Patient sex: M
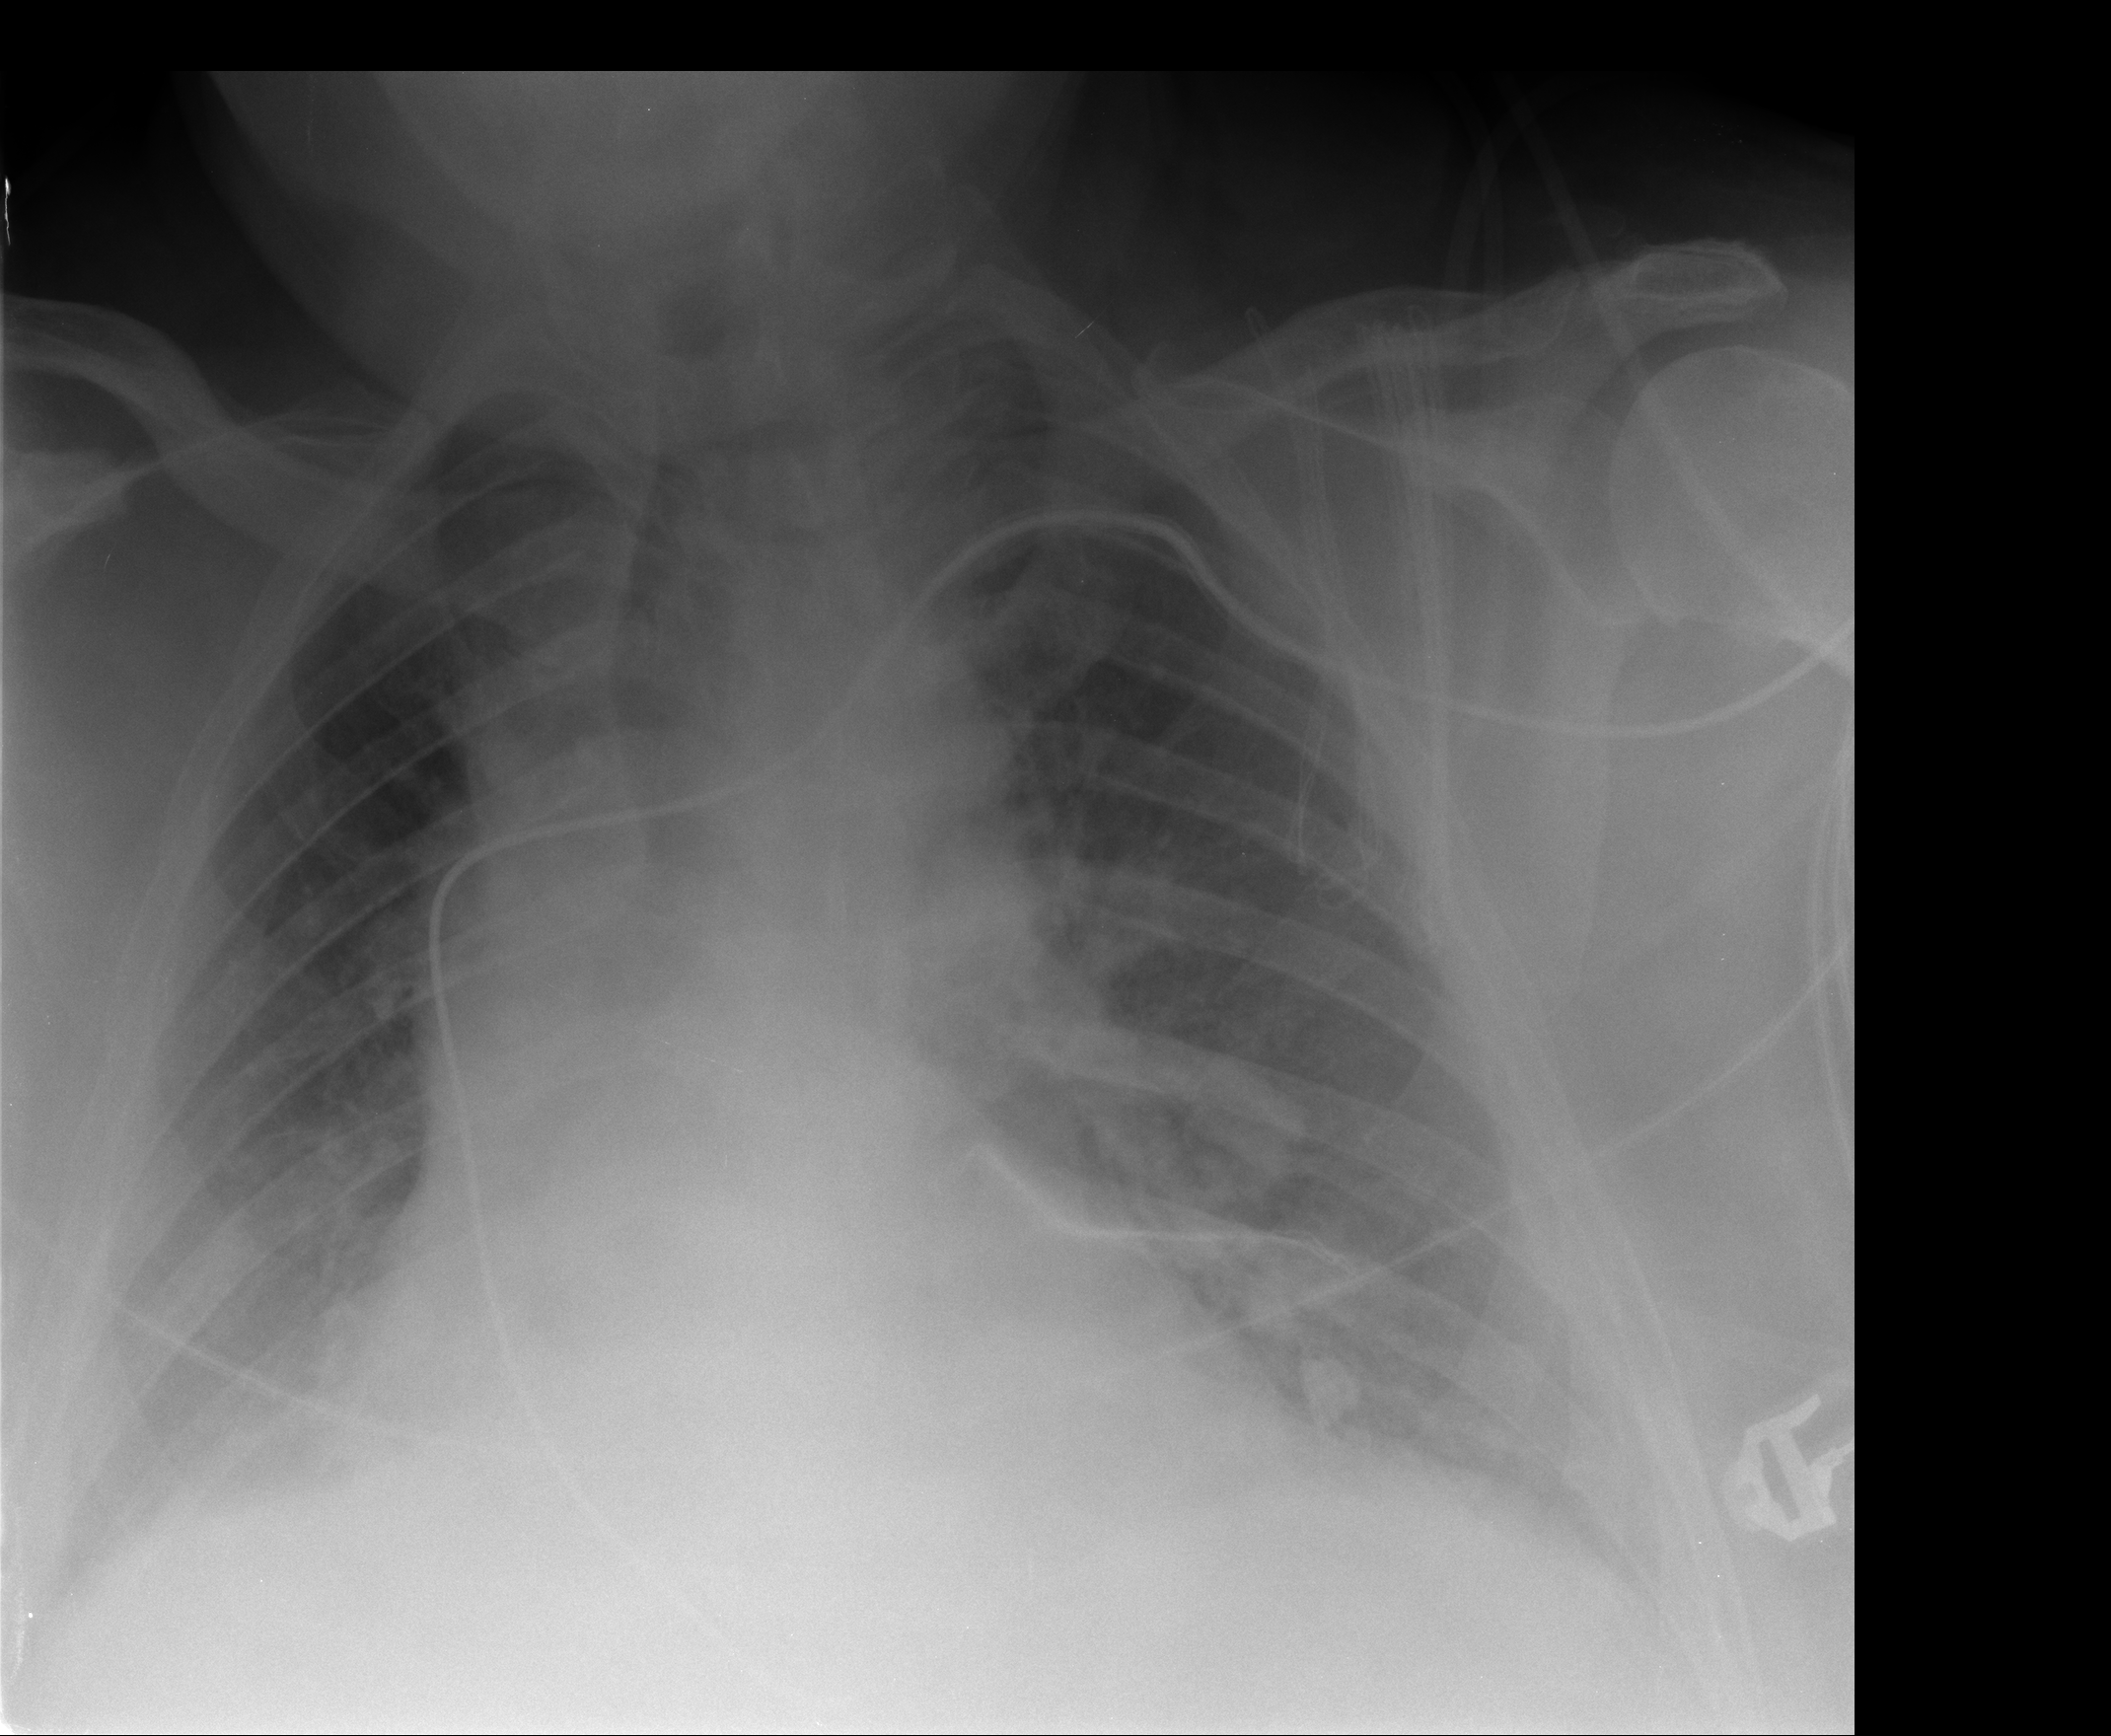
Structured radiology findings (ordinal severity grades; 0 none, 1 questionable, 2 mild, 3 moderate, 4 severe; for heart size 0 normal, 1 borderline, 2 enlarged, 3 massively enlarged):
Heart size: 1
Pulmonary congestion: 2
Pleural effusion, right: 0
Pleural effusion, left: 0
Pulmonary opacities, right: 0
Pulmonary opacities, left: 0
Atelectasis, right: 2
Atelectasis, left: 2